Question: I've spend hours searching for a solution for something 'simple'. I have a report (SSRS 2008 R2) with a tablix with rows grouped on saleslineid. For each salesline I want to show a sub-report with specs and after that the components of the salesline. But I want the list of components to start on a new page.
For instance:
Object A
Color Brown
Height 200
-- PAGE BREAK! --
Item Description
100 COMP1
101 COMP2
etc
As you can see in the picture I've put my subreport in a rectangle and set PageBreak - Breaklocation to End.

Tried it with an inbetween row with a rectangle too. Read about 100 pages with more or less similar issues but I can't get it to work?
Can this be done?
Kind regards,
Mike
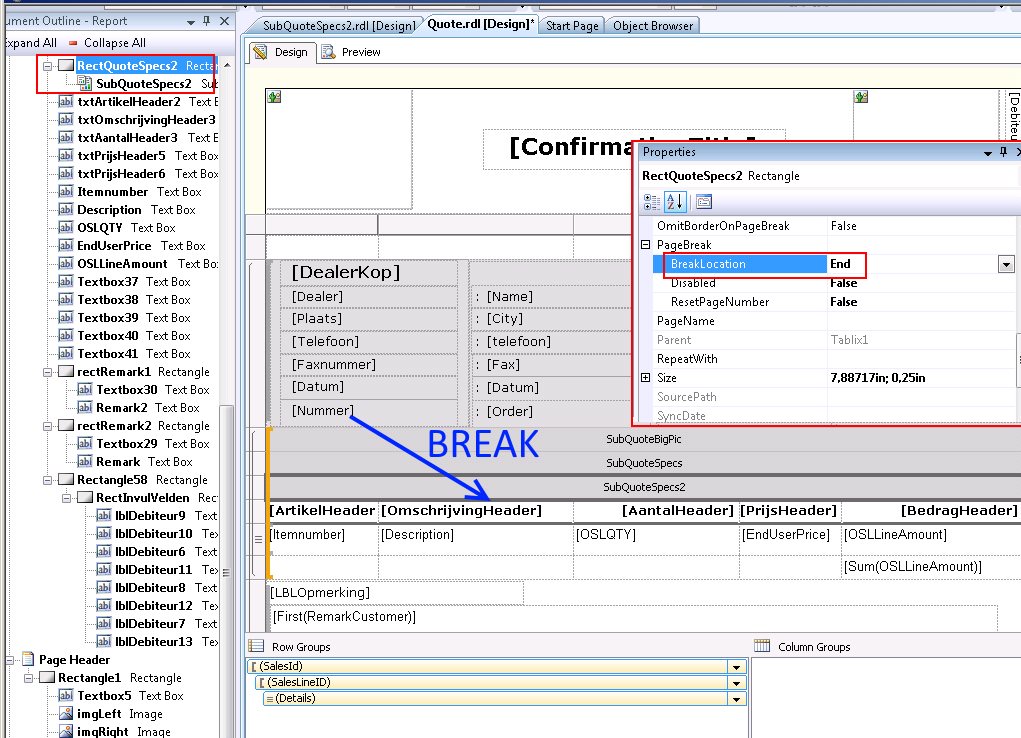
Answer: I didn't find a way to solve it with a rectangle triggering a page-break so I decided to add one extra field linetype and one extra record to my query with a UNION.
E.g:
'''
Select 1 as linetype, A.SalesId, B.SalesName
UNION
Select 0 as linetype, A.SalesId, NULL as SalesName
'''
In the UNION query I skip fields I don't really need in that section to keep things readable.
With this new group I can force a new page and I hide rows in my tablix based on linetype

The thing I dislike is that my already hard to read sql query is doubled in size but it does the job..